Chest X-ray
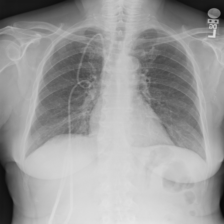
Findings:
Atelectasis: negative
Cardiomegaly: negative
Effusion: negative
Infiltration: positive
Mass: negative
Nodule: negative
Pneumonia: negative
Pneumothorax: negative
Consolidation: negative
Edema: negative
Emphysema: negative
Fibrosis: negative
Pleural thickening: negative
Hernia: negative